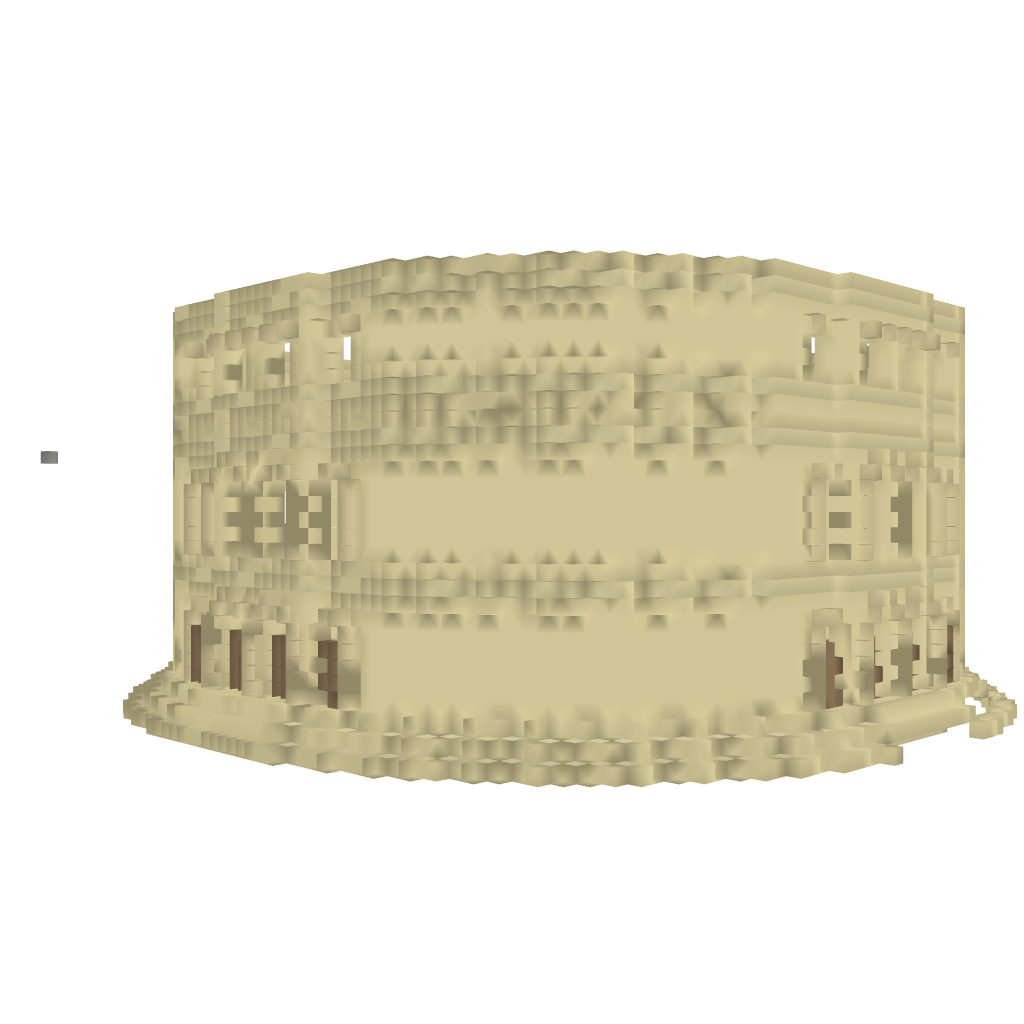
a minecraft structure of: Flavium - Mob Arena